Question: There is a framework at
'''
/Applications/Xcode.app/Contents/OtherFrameworks/DevToolsCore.framework
'''
and I was wondering if it's possible to get the header information somehow?
It's a framework that theoretically allows to create plugins for XCode.
The header looks like this

and I can't access the headers as usual with public frameworks. But there has to be a way, because I found some resources online that list the classes, but the class descriptions are not available anymore: <URL>
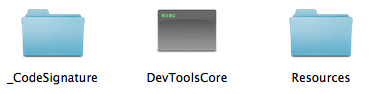
Answer: You can use the <URL> utility to extract all Objective-C classes alongside with ivar and methods information.